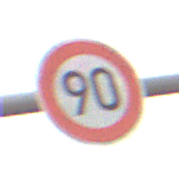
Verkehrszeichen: Geschwindigkeit90
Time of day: MorningAfternoon
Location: Outdoor (Suburban)
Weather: Overcast
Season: NotSpecified
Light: Natural